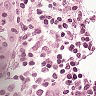
Metastatic tissue present: no